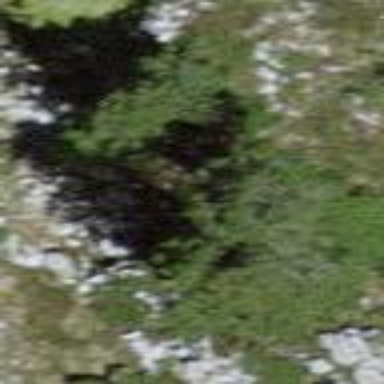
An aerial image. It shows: Patch of scrub vegetation.